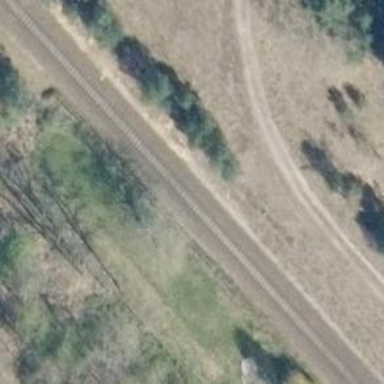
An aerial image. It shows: Railway milestone.